Question: Using css and javascript I want to subtly change colour of text over time. This should be relatively simple using javascript.
However to ensure a smooth transition I want to have only small incremental colour changes ... hopefully the below explains:

The rough arrow shows the pattern of colours I want to achieve is their an existing algorithm for achieving these values? Or any other method?
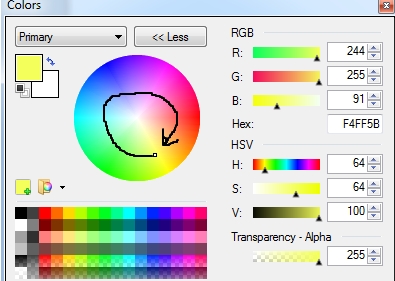
Answer: Specify the colours in HSL and loop through the hue only
'''
var i = 0
setInterval(function(){
i++
if(i > 360){ i = 0 }
document.body.style.color = "hsl("+(i)+",50%,50%)"
},100)
'''
Or a little more concisely
'''
var i = 0
setInterval(function(){
document.body.style.color = "hsl("+((i++)%360)+",50%,50%)"
},100)
'''